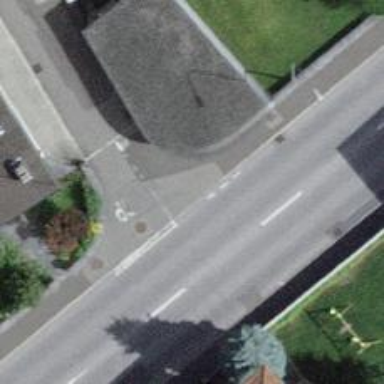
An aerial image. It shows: Asphalt sidewalk along the footway.